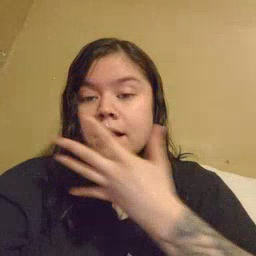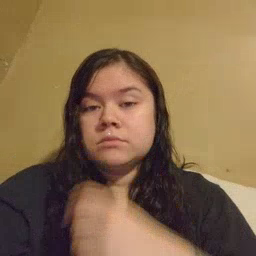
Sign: face